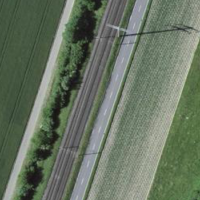
EUNIS habitat code: 52
Species observed at this site:
Tanacetum vulgare